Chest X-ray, PA view. Patient: 59 years old, sex F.
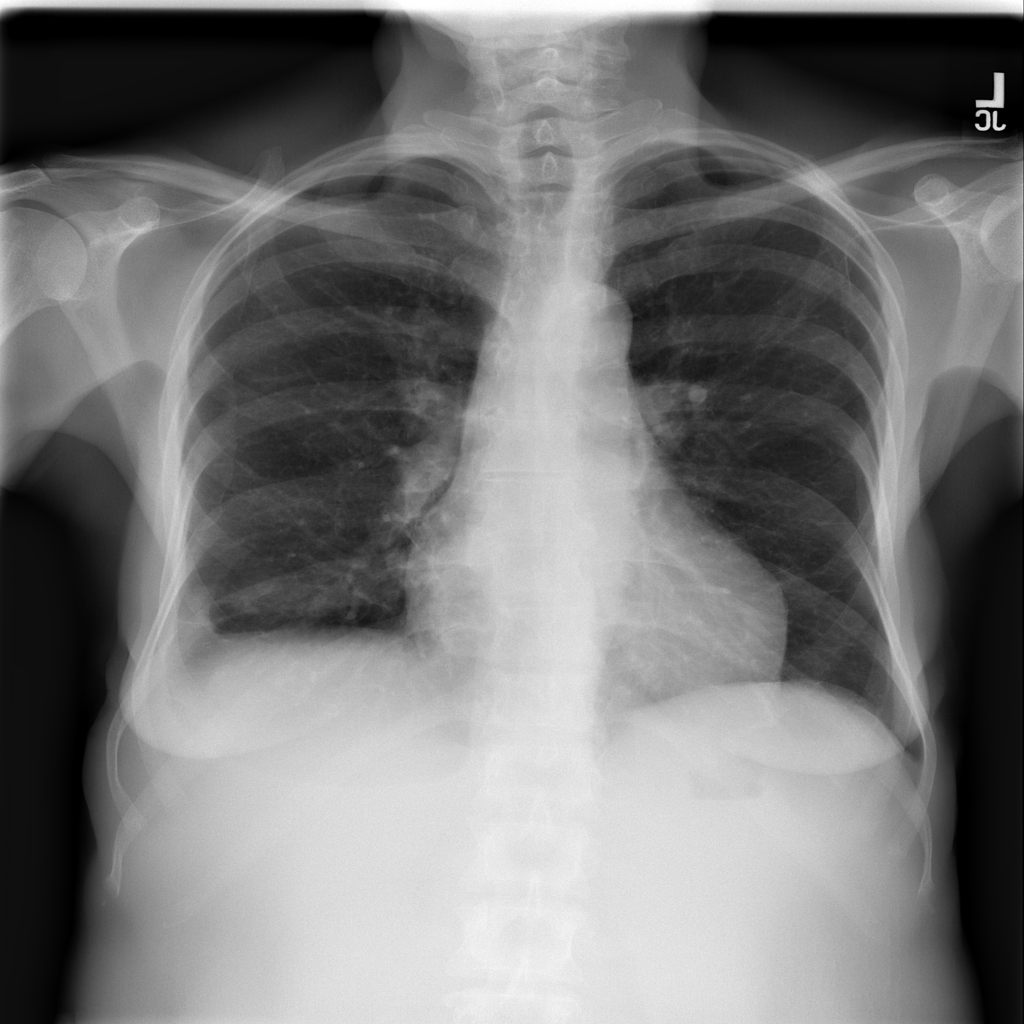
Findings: No Finding